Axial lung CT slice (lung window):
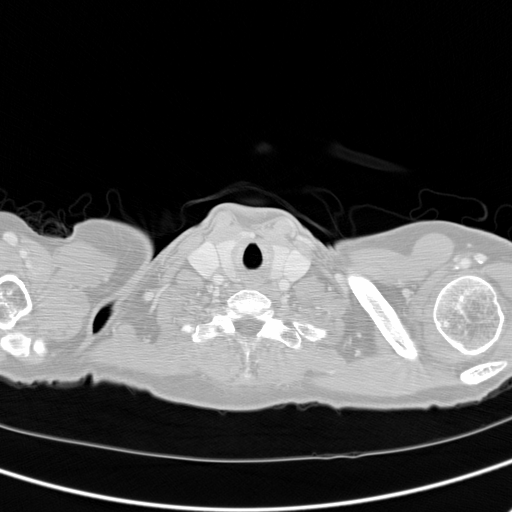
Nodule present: no